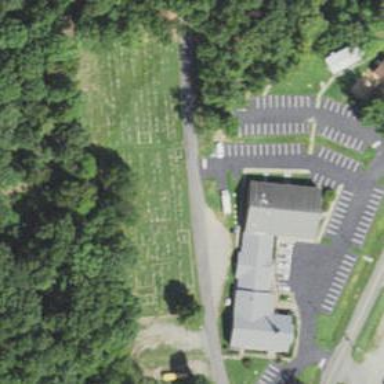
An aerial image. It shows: Graveyard used as cemetery.